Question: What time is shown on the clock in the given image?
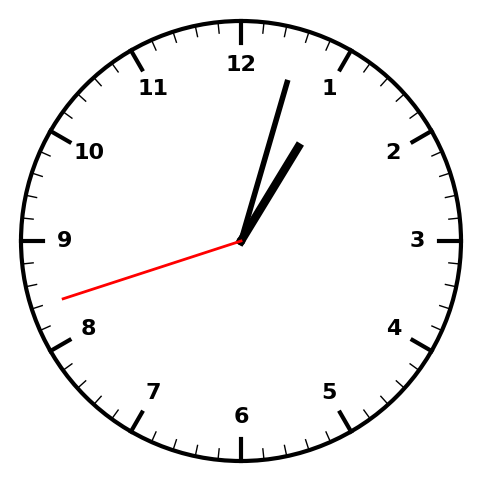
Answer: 01:02:42